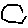
Label: hexagon